The image is an STFT spectrogram (time versus frequency) of a rolling-element bearing's vibration signal. Diagnose the bearing from this image, choosing from: normal, inner_race, outer_race, ball.
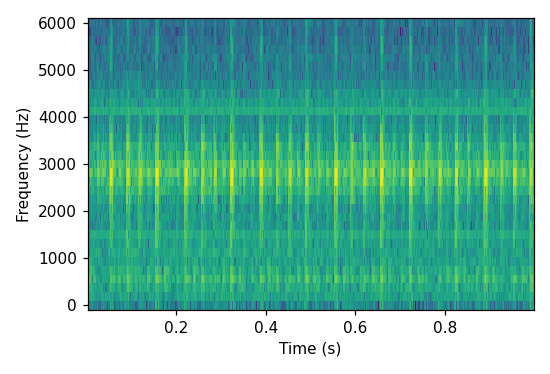
Answer: outer_race